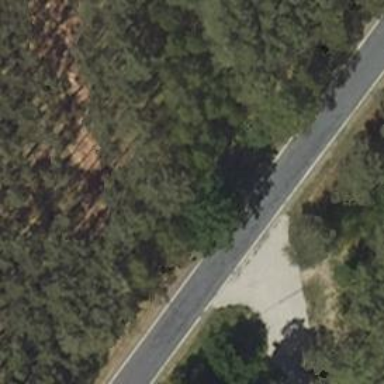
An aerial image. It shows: Secondary road with asphalt surface.